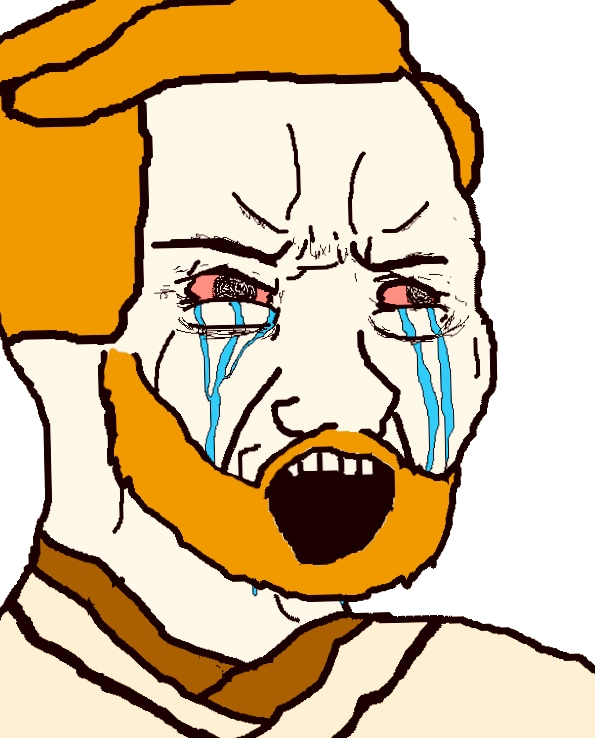
Label: 5_Soyjak